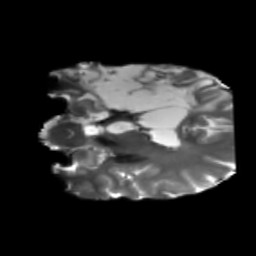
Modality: T2w
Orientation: coronal
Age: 40
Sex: male
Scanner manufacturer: siemens
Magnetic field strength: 3 T
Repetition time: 5.25 s
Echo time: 0.08 s